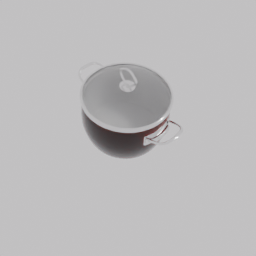
Label: tools